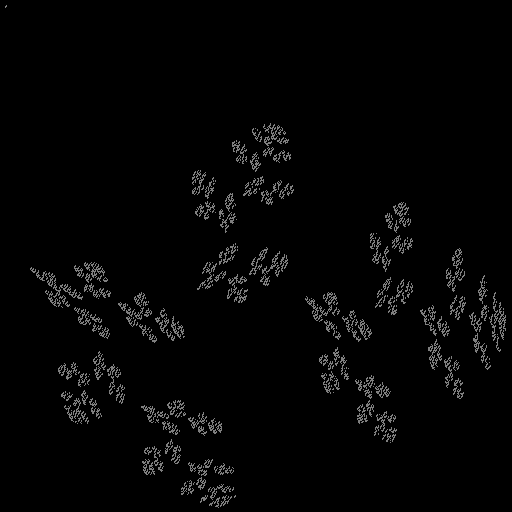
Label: bud